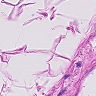
Metastatic tissue present: no